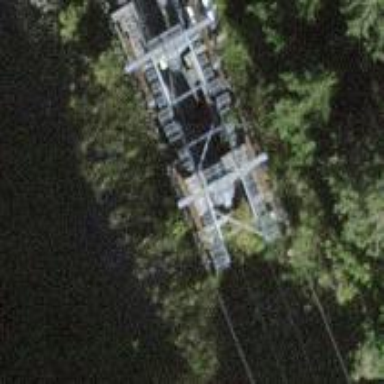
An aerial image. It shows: Pylon for aerialway.